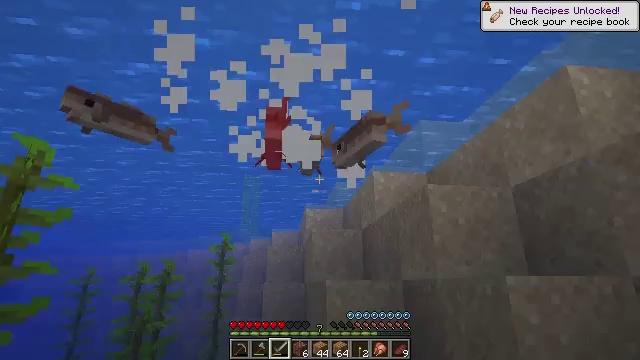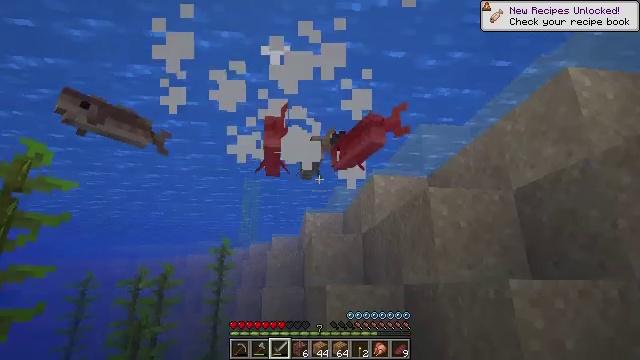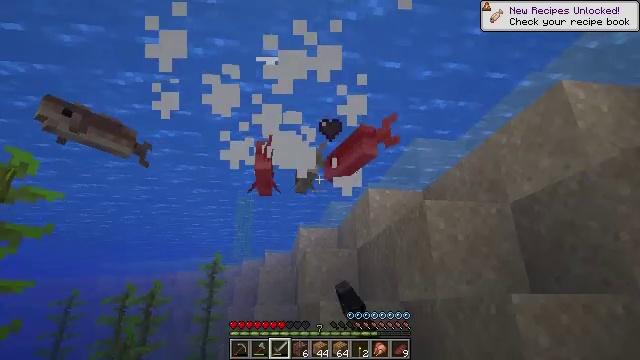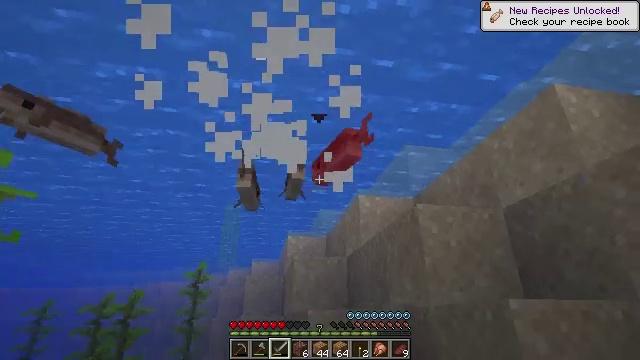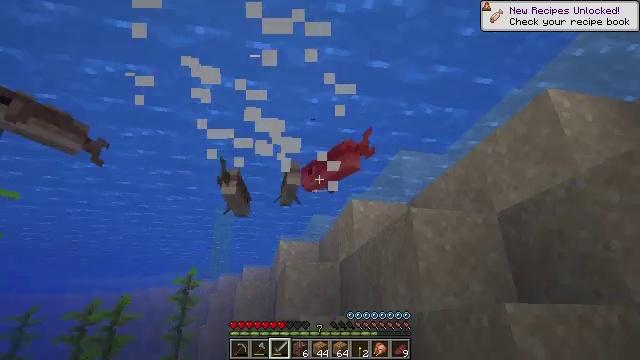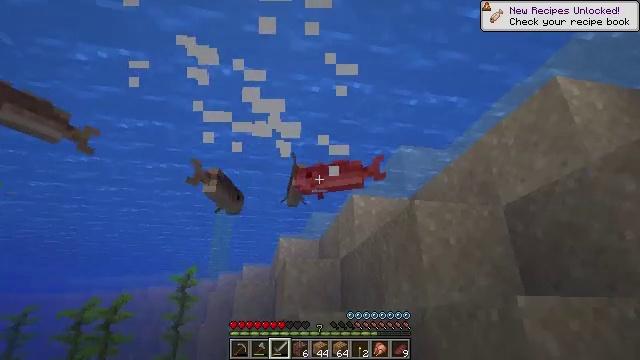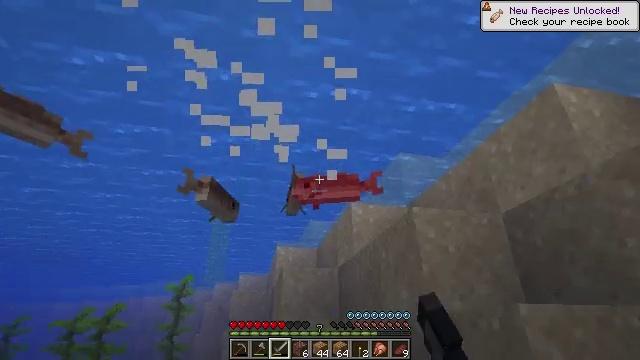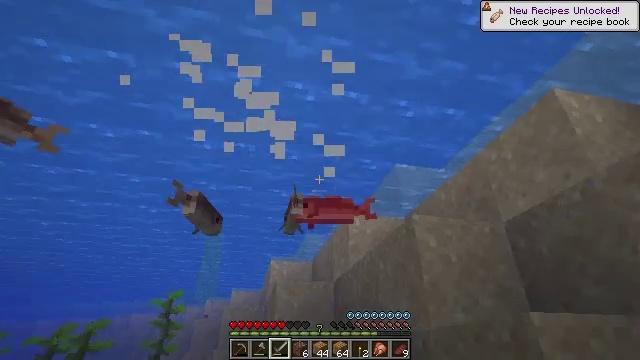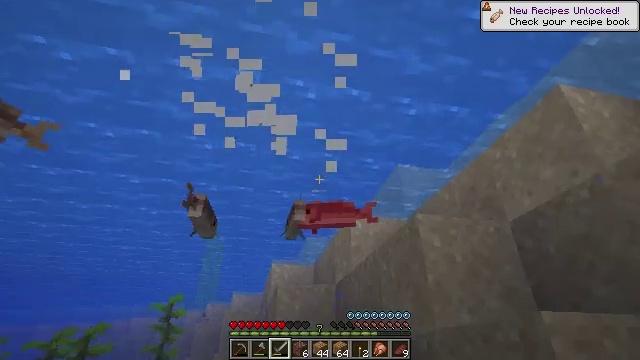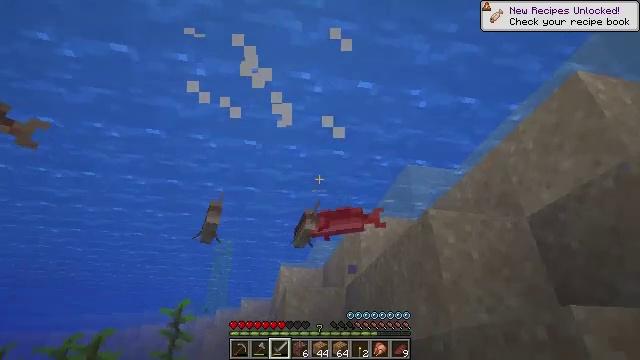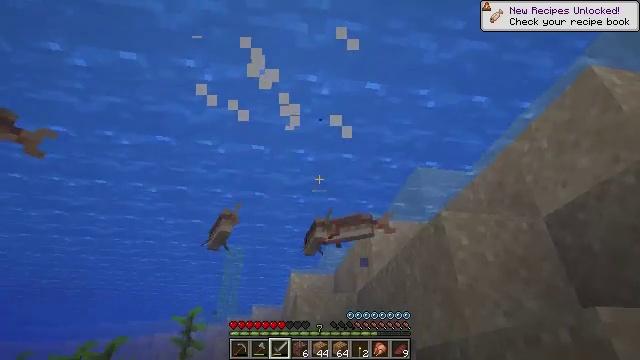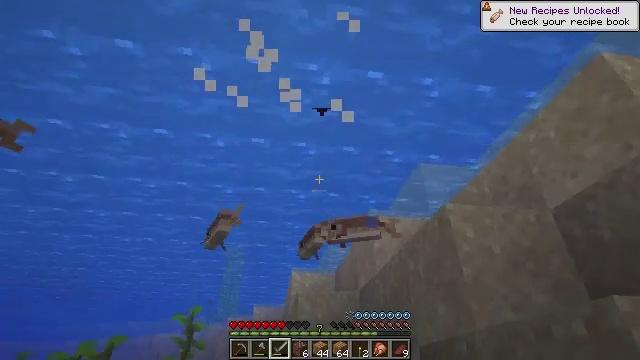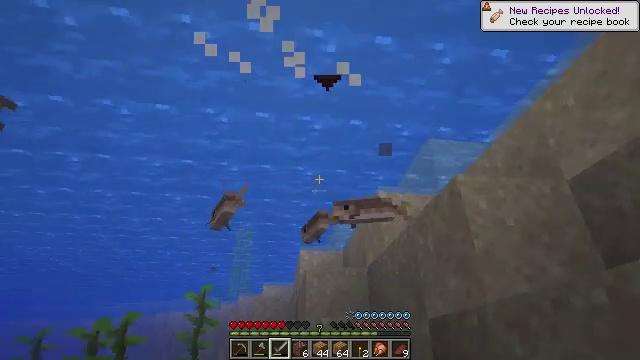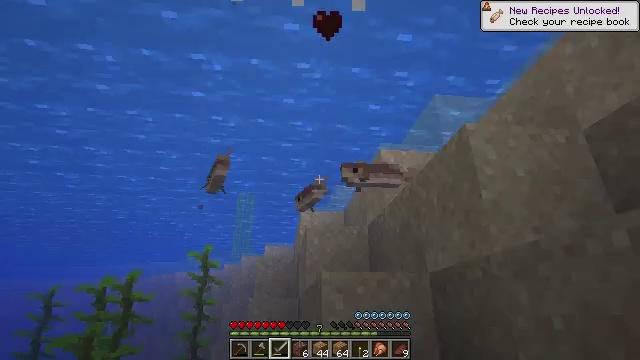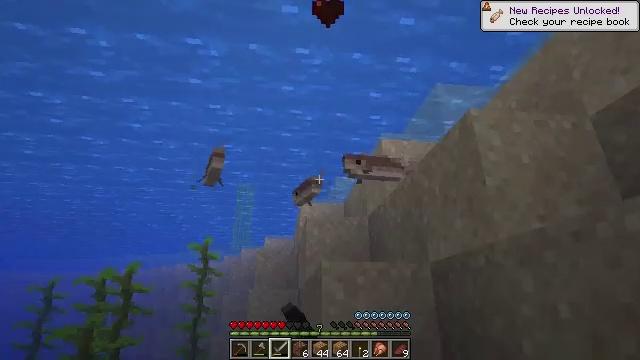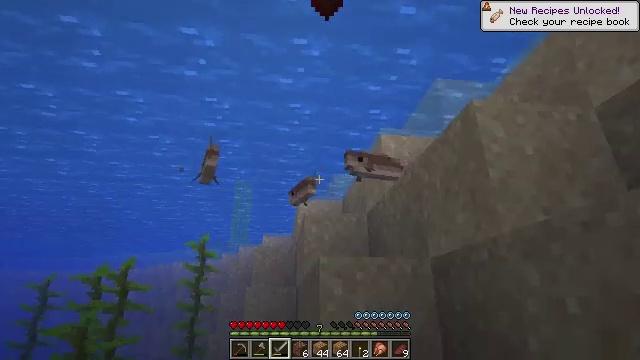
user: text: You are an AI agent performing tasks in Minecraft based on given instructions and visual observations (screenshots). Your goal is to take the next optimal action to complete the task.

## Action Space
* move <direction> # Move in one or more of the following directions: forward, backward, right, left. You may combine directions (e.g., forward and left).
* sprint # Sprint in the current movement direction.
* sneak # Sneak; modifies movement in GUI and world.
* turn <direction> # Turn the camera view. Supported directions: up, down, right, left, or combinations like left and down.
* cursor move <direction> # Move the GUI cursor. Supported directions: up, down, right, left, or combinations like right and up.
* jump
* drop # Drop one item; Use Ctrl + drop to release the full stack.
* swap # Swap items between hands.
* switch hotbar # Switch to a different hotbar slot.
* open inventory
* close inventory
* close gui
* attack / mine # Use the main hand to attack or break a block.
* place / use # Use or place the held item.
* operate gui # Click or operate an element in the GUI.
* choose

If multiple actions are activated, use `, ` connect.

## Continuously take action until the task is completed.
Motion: motion action
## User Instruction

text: Catch and defeat a cod.
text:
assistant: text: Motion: move forward, attack / mine
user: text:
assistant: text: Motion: move forward, turn right and up, attack / mine
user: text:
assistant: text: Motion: move forward, turn right and up, attack / mine
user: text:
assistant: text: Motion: move forward, turn right and up
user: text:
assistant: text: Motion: move forward, attack / mine
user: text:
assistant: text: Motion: move forward, turn up, attack / mine
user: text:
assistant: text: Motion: move forward, turn up, attack / mine
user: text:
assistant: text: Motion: move forward
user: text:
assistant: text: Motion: move forward, turn left and up, attack / mine
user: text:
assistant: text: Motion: move forward, turn left and up, attack / mine
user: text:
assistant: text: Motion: move forward, attack / mine
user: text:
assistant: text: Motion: move forward, turn left and down
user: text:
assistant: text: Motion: move forward, turn down, attack / mine
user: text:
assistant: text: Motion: move forward, turn down, attack / mine
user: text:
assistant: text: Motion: move forward
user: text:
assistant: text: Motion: move forward, turn down, attack / mine
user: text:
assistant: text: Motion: move forward, attack / mine
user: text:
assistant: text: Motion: move forward, attack / mine
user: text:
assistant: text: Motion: move forward, turn right
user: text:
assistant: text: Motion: move forward
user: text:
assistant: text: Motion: move forward, attack / mine
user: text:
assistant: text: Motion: move forward, turn left, attack / mine
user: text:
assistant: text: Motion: move forward, turn left, jump
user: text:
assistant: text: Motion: move forward, turn right and up, jump
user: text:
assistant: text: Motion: move forward, turn right, jump
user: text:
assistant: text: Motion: move forward, jump
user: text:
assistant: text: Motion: move forward, turn down, jump
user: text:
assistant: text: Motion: move forward, turn down, jump
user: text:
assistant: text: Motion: move forward, turn down, jump
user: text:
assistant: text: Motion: move forward, turn down, jump